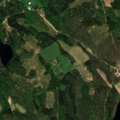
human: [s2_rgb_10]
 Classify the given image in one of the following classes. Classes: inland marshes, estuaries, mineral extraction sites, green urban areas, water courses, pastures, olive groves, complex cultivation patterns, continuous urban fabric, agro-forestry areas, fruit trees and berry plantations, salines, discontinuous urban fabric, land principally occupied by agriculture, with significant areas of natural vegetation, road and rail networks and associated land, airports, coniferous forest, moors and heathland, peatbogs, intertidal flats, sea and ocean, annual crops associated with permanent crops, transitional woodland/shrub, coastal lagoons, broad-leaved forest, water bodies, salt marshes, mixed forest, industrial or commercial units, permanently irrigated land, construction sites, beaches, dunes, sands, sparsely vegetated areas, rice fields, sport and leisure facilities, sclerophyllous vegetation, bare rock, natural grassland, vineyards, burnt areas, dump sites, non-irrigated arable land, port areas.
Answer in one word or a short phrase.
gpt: broad-leaved forest, coniferous forest, mixed forest, transitional woodland/shrub